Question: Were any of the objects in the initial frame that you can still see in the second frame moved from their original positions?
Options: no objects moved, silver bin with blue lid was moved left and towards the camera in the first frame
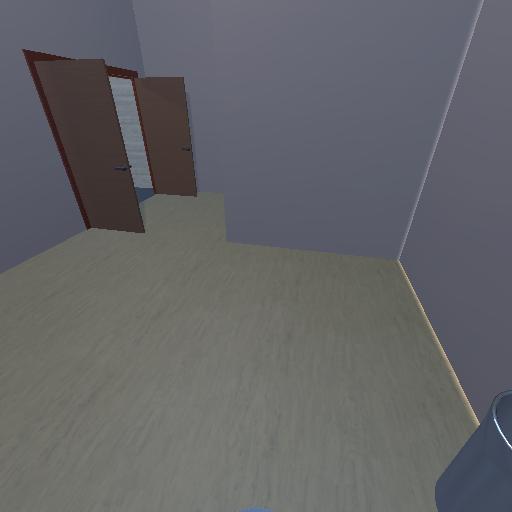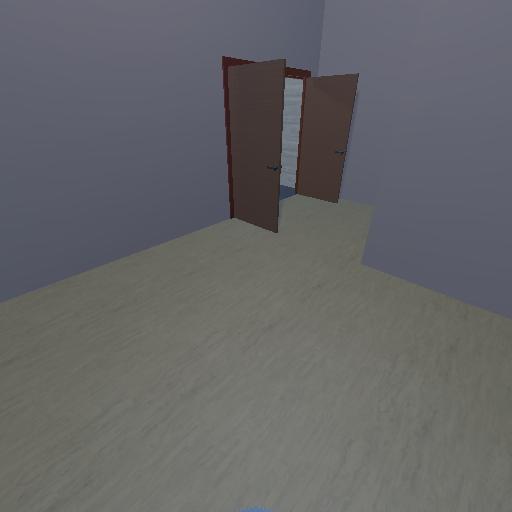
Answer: no objects moved